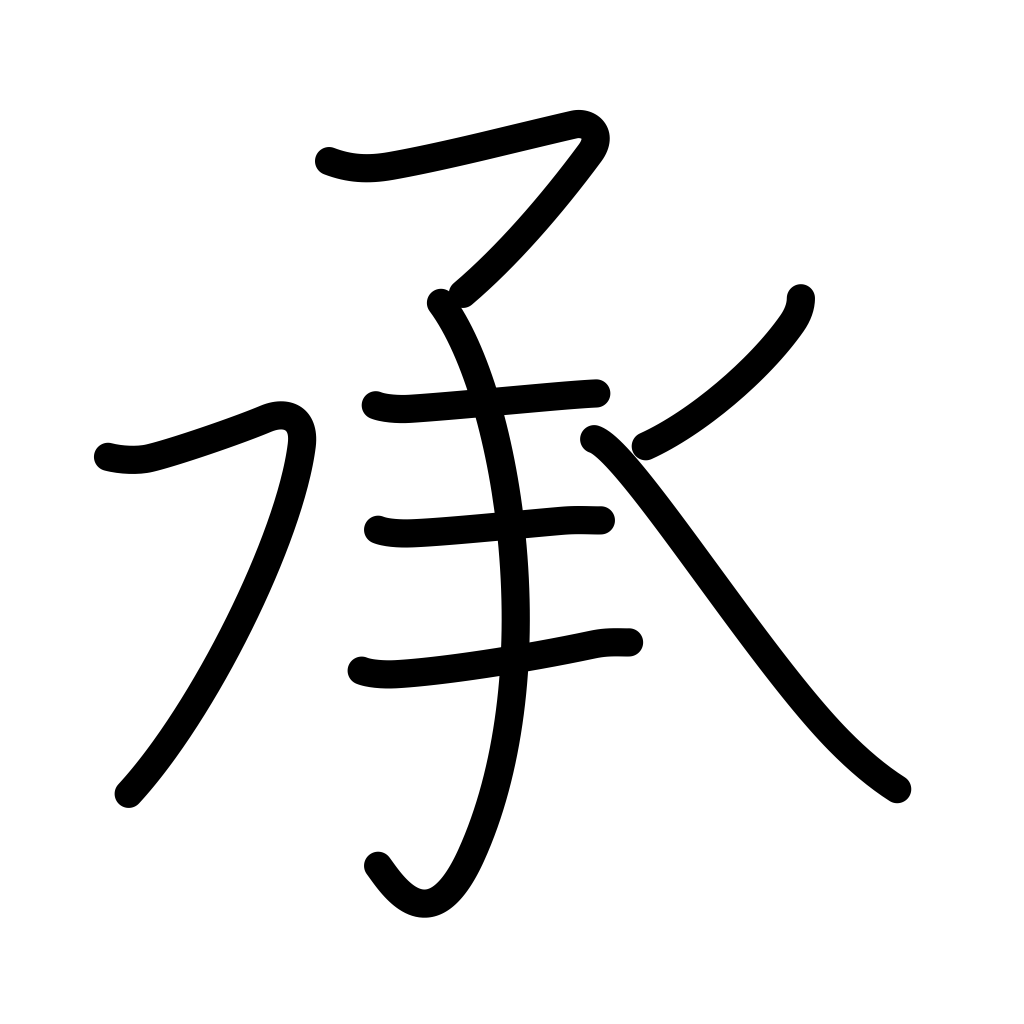
Meaning: acquiesce, hear, listen to, be informed, receive